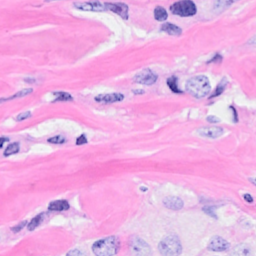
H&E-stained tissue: Breast